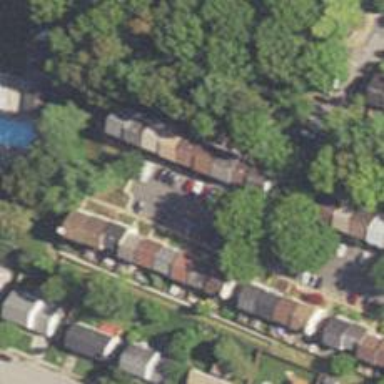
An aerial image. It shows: Asphalt road in residential area.